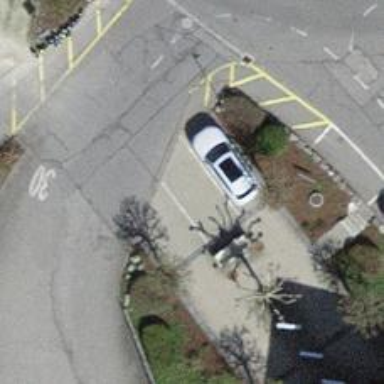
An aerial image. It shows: Parking area with surface.